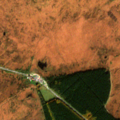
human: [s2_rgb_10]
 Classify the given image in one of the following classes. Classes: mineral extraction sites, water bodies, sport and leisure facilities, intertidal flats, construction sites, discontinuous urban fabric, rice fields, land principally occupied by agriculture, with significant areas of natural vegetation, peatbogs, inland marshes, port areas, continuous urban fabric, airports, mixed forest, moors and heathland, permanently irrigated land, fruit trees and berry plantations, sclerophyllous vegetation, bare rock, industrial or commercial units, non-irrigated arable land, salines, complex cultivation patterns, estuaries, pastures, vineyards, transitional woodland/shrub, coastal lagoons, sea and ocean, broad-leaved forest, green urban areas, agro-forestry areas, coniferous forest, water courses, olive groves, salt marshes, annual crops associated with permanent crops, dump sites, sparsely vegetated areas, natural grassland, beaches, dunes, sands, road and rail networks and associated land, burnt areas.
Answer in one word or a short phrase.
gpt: coniferous forest, peatbogs